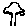
Label: tree